Question: I'm providing a facebook share option on my iPhone app screen and need to share some images and URL on the user's facebook profile . I know there are several third party frameworks like ShareKit and other features like facebook sdk for iOS, but which is the best way I could so the same and i need to get the share button with the number of shares until now as shown in the image below

and on clicking should redirect to authentication.
And should be compatible with iOS5 and above, hope my question is clear.
Thanks in advance
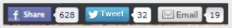
Answer: Solved the question myself through research
I used Facebook 'Graph API' since my application needs support from 'iOS4'+, would have been simple if it was for iOS6 as 'iOS6' has Facebook integration and needs just a few lines of code to implement it.
Imported 'Graph APi' files and added the following code:
'''
@synthesize facebook;
//login with facebook
- (IBAction) facebookButtonPressed {
if (!facebook || ![facebook isSessionValid]) {
self.facebook = [[[Facebook alloc] init] autorelease];
NSArray *perms = [NSArray arrayWithObjects: @"read_stream", @"create_note", nil];
[facebook authorize:FACEBOOK_API_KEY permissions:perms delegate:self];
}
else {
[self fbDidLogin];
}
}
//upload image once you're logged in
-(void) fbDidLogin {
[self fbUploadImage];
}
- (void) fbUploadImage
{
NSMutableDictionary * params = [NSMutableDictionary dictionaryWithObjectsAndKeys:
resultImage, @"picture",
nil];
[facebook requestWithMethodName: @"photos.upload"
andParams: params
andHttpMethod: @"POST"
andDelegate: self];
self.currentAlertView = [[[UIAlertView alloc]
initWithTitle:NSLocalizedString(@"Facebook", @"")
message:NSLocalizedString(@"Uploading to Facebook.", @"")
delegate:self
cancelButtonTitle:nil
otherButtonTitles: nil] autorelease];
[self.currentAlertView show];
}
//facebook error
- (void)request:(FBRequest*)request didFailWithError:(NSError*)error
{
[self.currentAlertView dismissWithClickedButtonIndex:0 animated:YES];
self.currentAlertView = nil;
UIAlertView *myAlert = [[UIAlertView alloc]
initWithTitle:NSLocalizedString(@"Error", @"")
message:NSLocalizedString(@"Facebook error message", @"")
delegate:self
cancelButtonTitle:nil
otherButtonTitles:@"OK", nil];
[myAlert show];
[myAlert release];
}
//facebook success
- (void)request:(FBRequest*)request didLoad:(id)result
{
[self.currentAlertView dismissWithClickedButtonIndex:0 animated:YES];
self.currentAlertView = nil;
UIAlertView *myAlert = [[UIAlertView alloc]
initWithTitle:NSLocalizedString(@"Facebook", @"")
message:NSLocalizedString(@"Uploaded to Facebook message", @"")
delegate:self
cancelButtonTitle:nil
otherButtonTitles:@"OK", nil];
[myAlert show];
[myAlert release];
}
'''
And to get the share count of a particular URL in facebook,
use
'''
http://graph.facebook.com/?id=url
'''
But this returns the count of all likes,shares and posts altogether, so better find some alternatives to do so.
Hope this helps
Thanks